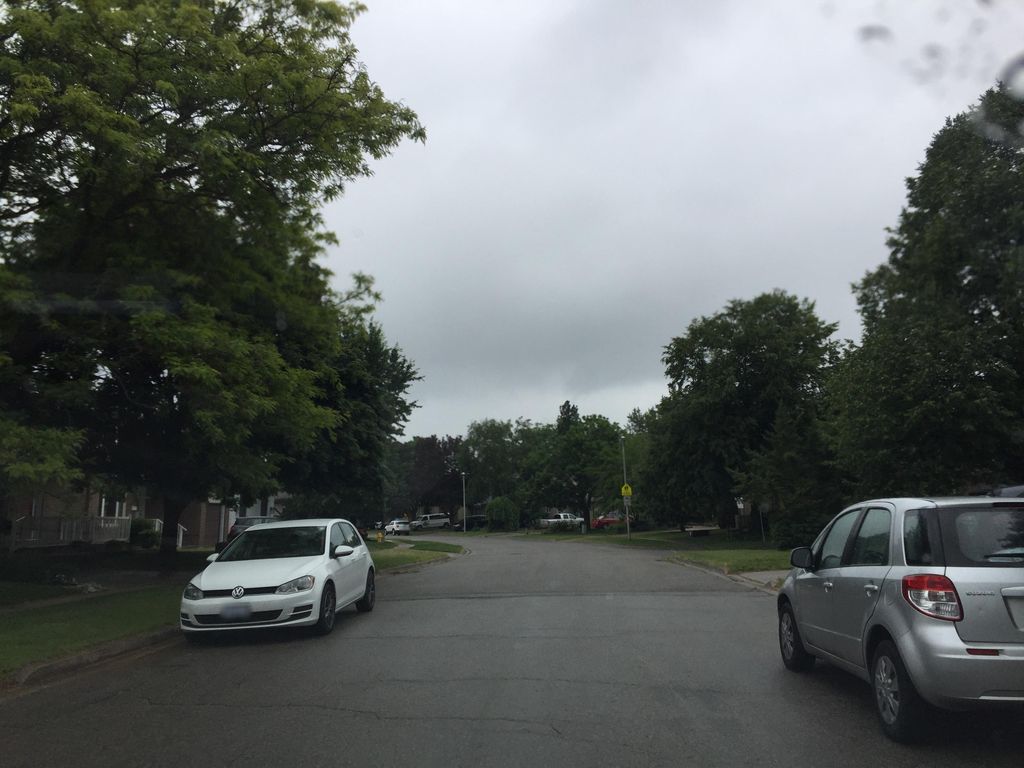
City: kitchener-waterloo